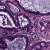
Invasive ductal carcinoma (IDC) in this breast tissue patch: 0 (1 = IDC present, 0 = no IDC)